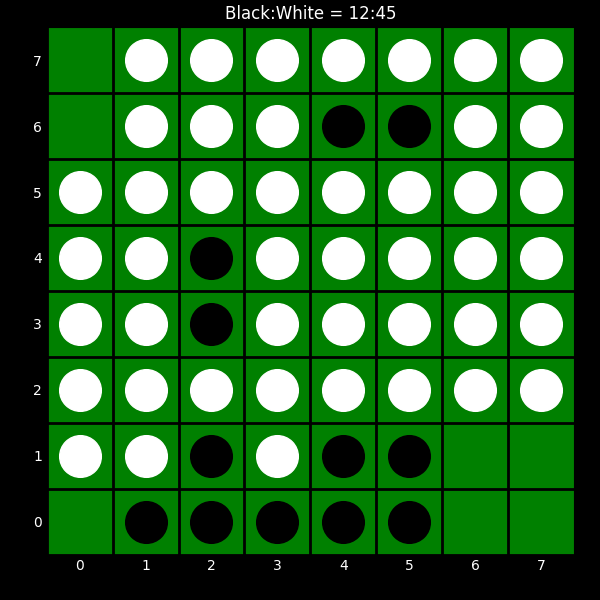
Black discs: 12
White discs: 45